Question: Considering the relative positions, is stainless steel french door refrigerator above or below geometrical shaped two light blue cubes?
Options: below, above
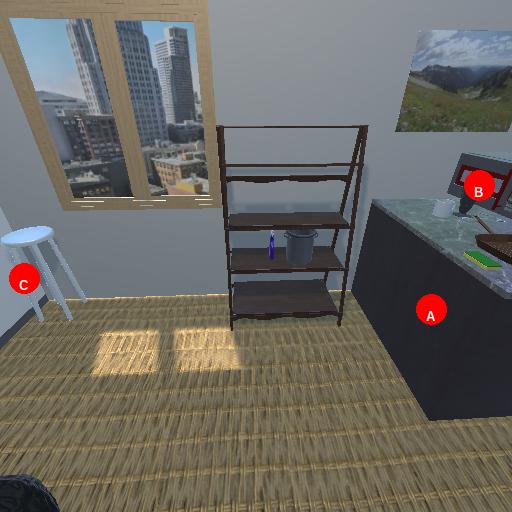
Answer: below